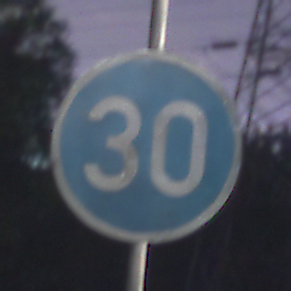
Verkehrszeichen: VorgeschriebeneMindestgeschwindigkeit
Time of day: Night
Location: Outdoor (Suburban)
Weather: PartlyCloudy
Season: NotSpecified
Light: Artificial